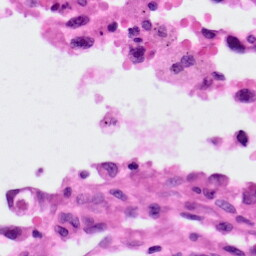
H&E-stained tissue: Lung